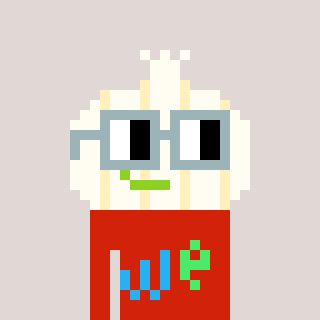
a pixel art character with square dark gray glasses, a garlic-shaped head and a red-colored body on a warm background